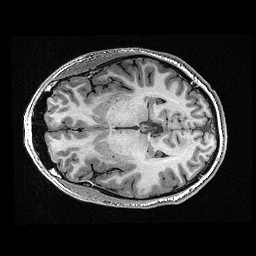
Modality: T1w
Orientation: axial
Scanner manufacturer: ge
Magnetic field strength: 3 T
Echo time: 0.00318 s